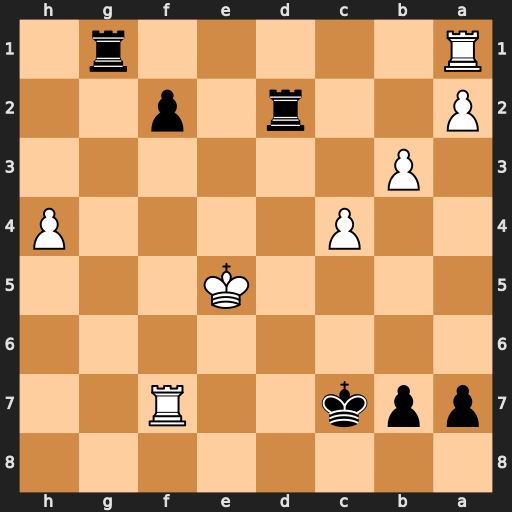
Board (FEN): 8/ppk2R2/8/4K3/2P4P/1P6/P2r1p2/R5r1
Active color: b
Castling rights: -
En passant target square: -
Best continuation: Rd7 Rxf2 Rxa1